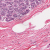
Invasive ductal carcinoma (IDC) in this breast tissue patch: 0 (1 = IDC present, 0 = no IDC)